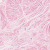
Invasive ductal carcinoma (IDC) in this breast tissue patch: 0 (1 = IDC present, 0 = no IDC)